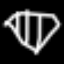
Label: diamond